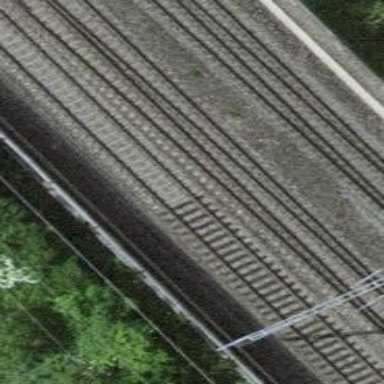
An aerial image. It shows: Railway track with contact line for electrification.